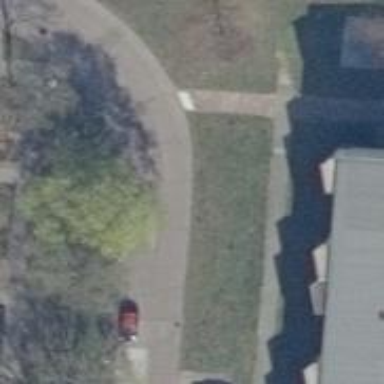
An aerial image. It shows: Residential road with concrete surface. There are separate sidewalks on both sides.